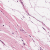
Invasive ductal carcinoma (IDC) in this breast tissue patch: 0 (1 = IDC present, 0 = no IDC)